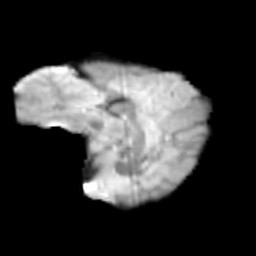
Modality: T2w
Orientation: sagittal
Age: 12
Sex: female
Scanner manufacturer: siemens
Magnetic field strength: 3 T
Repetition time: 3.8 s
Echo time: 0.07 s